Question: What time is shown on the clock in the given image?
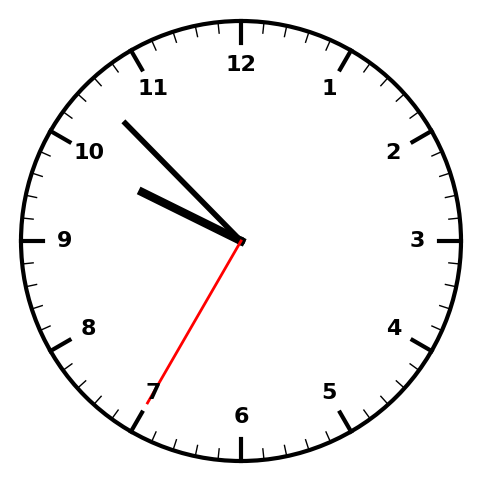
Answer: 09:52:35